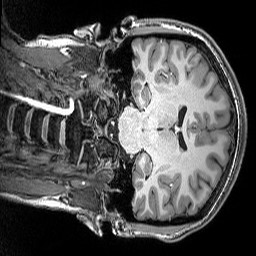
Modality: T1w
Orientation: coronal
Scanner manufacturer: siemens
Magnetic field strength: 3 T
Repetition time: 2.5 s
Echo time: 0.00343 s